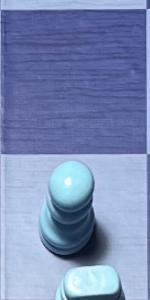
Label: Pawn_White